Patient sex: M
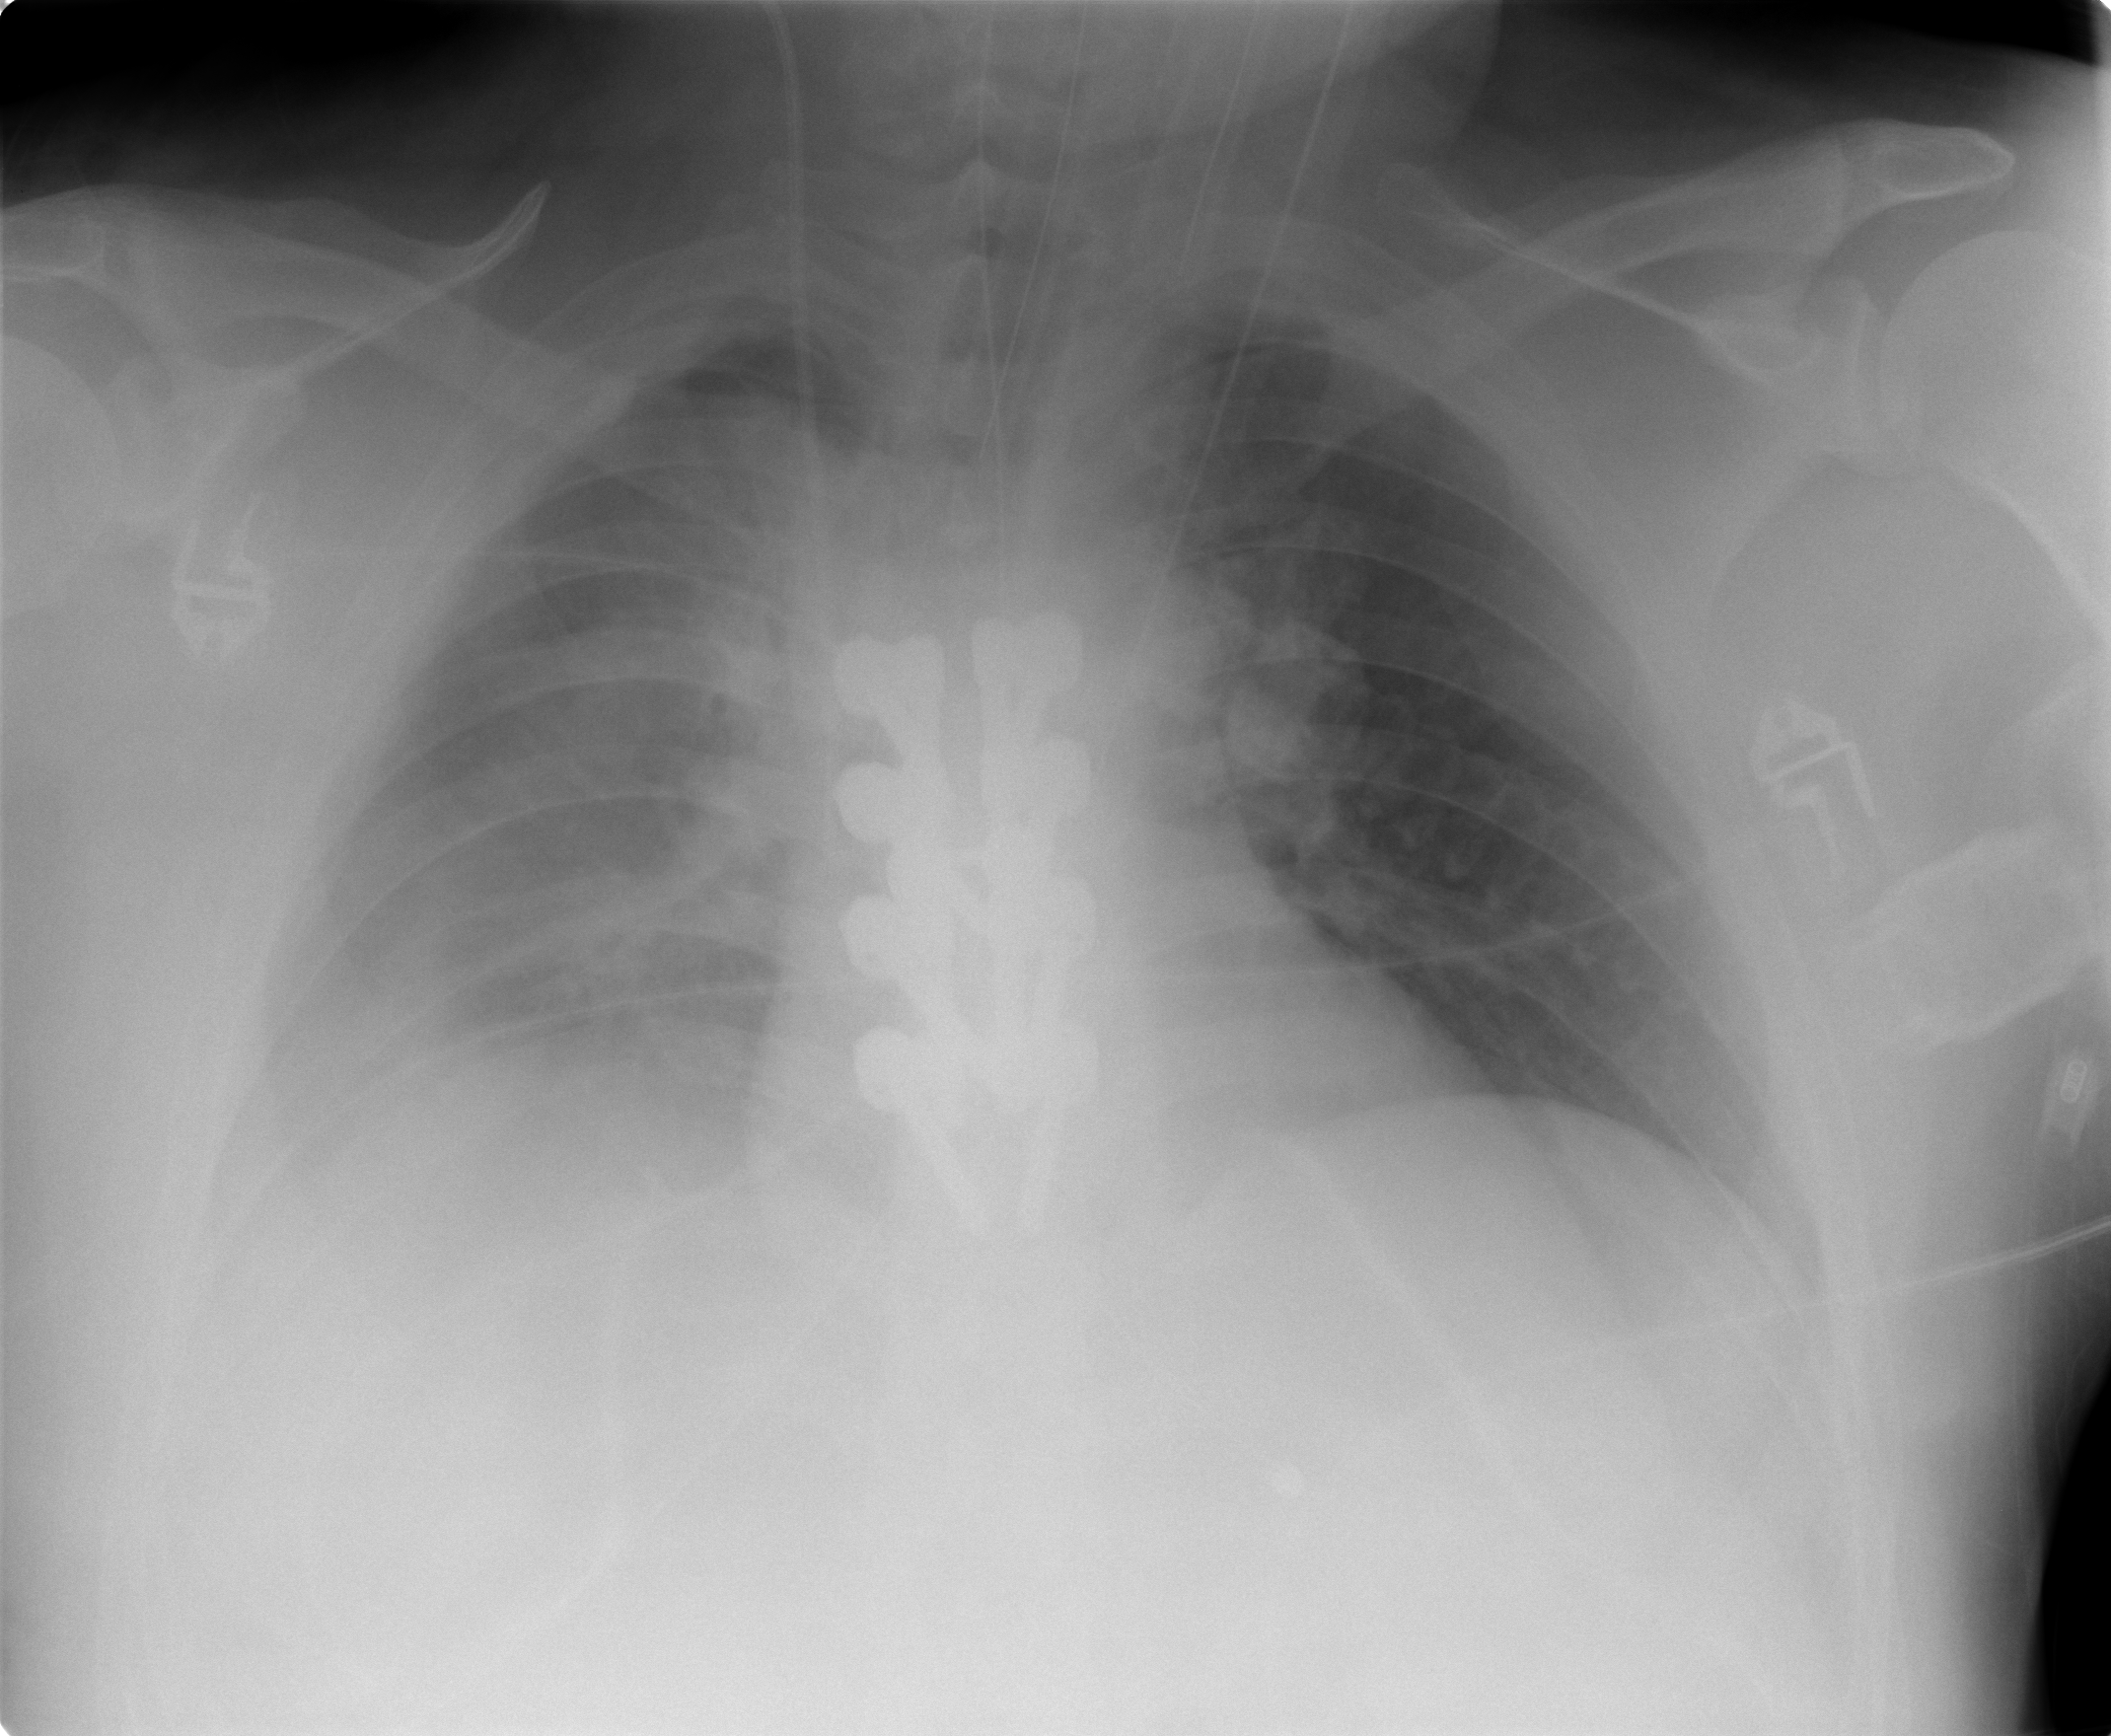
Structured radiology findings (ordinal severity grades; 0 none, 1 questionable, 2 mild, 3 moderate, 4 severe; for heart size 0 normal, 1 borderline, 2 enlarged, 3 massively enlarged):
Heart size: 0
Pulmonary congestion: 0
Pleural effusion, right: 3
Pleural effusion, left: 0
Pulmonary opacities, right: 3
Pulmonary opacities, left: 0
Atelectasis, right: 3
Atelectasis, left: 0